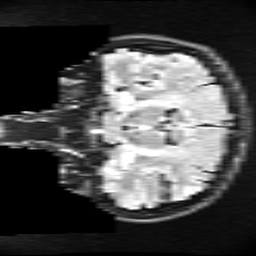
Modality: FLAIR
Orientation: coronal
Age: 23
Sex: female
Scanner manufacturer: ge
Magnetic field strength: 3 T
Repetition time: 11 s
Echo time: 0.1497 s